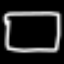
Label: square